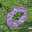
Label: 0